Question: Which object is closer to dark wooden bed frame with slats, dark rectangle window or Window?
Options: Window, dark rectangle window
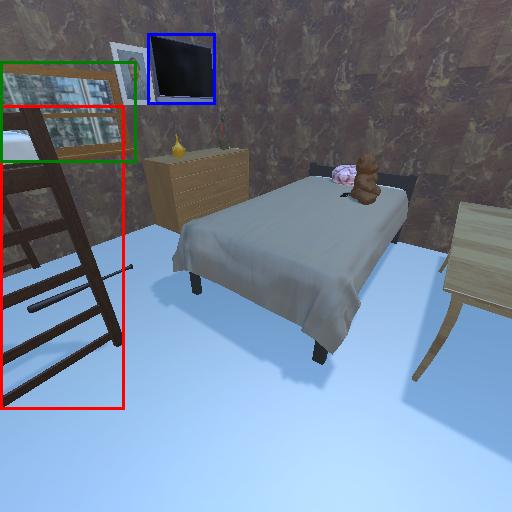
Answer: Window